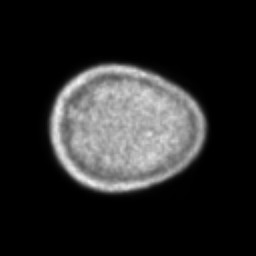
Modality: PET
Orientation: axial
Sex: female
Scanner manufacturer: ge